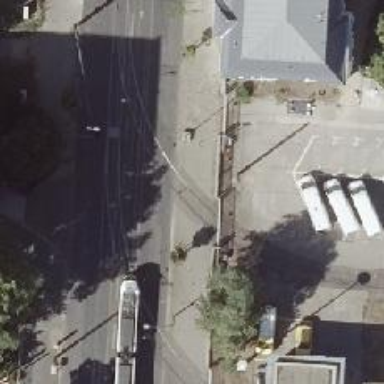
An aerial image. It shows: Tram crossing on the railway.